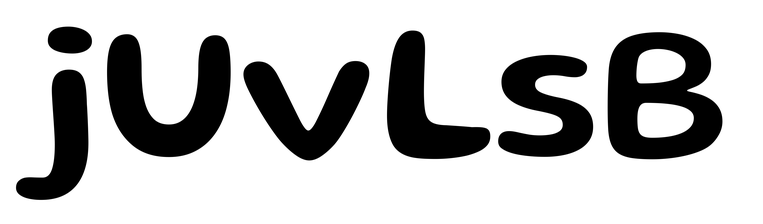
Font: Gluten_Medium